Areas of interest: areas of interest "School"
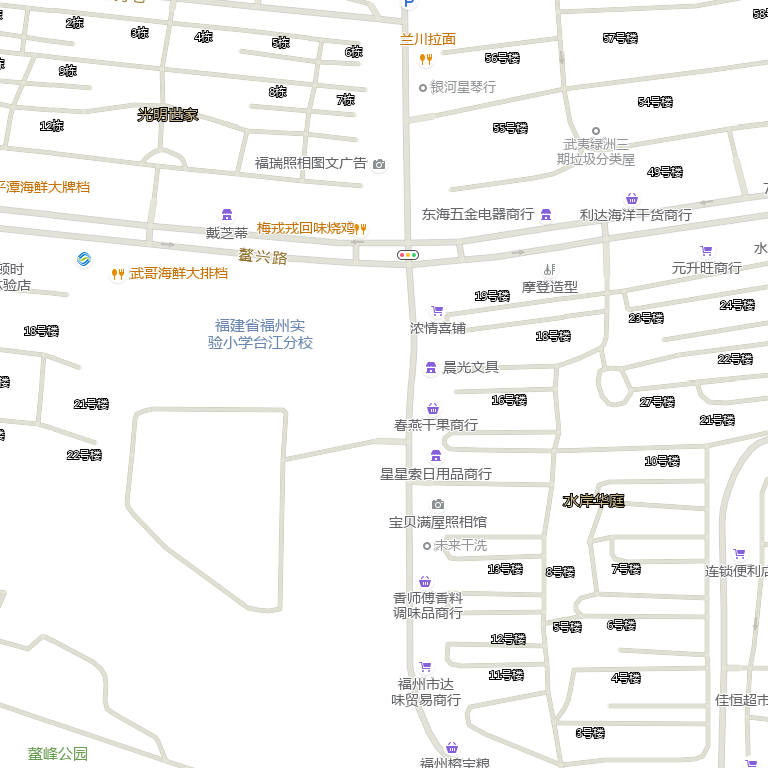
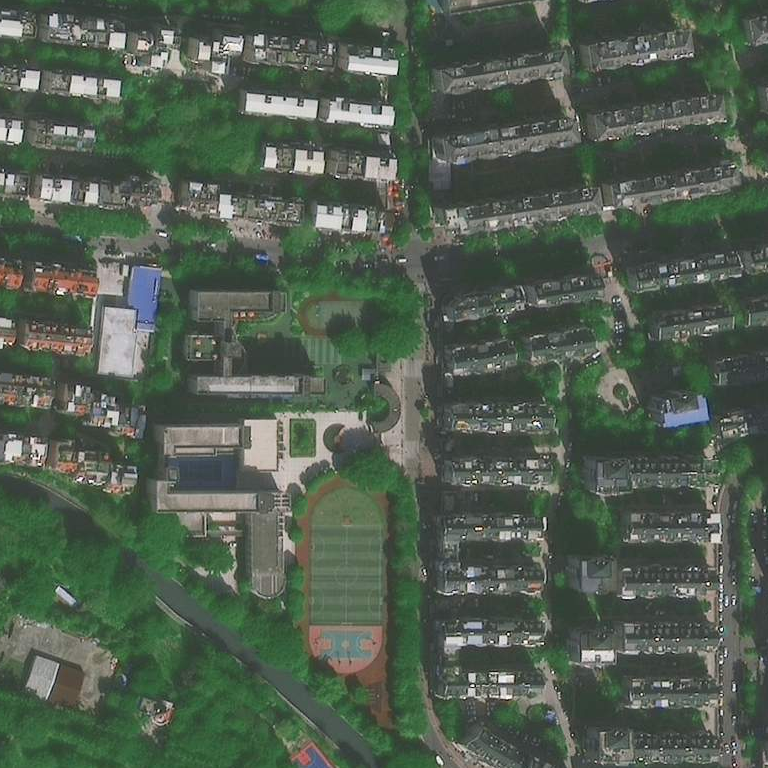